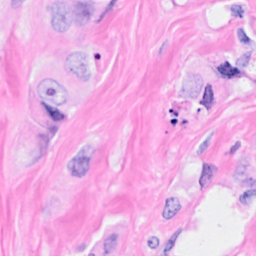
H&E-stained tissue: Breast